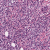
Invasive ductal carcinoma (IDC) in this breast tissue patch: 1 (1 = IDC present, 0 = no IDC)